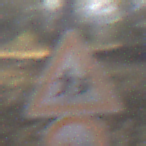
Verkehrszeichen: KinderLinks
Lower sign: VerbotUeberholenEinspurigeFahrzeuge
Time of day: Midday
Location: Outdoor (Nature)
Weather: Clear
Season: NotSpecified
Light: Natural